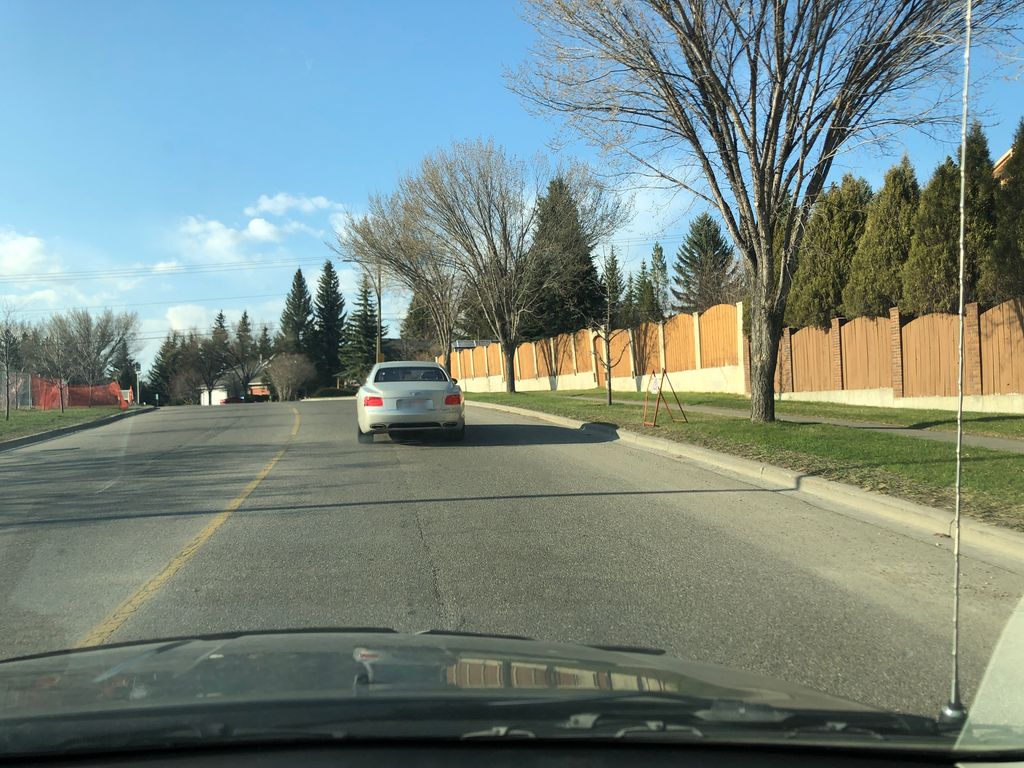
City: calgary